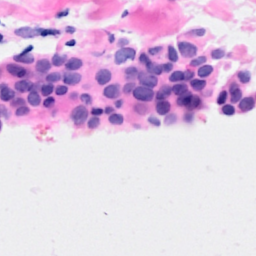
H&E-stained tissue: Breast